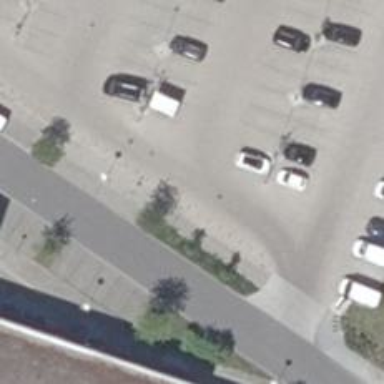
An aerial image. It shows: Road serving as parking aisle.